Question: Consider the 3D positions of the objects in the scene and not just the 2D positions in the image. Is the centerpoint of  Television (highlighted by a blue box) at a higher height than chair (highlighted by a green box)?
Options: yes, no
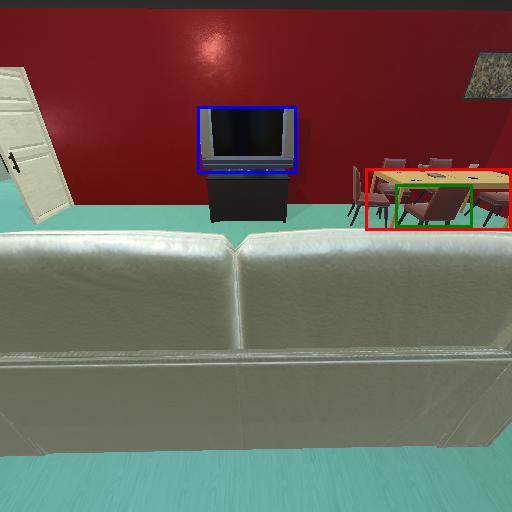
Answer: yes